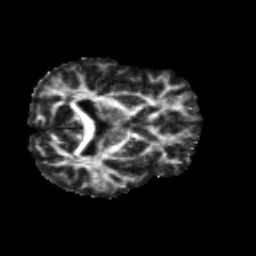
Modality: FA
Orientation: axial
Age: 32
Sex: male
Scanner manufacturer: siemens
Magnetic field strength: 3 T
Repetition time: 8.8 s
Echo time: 0.085 s